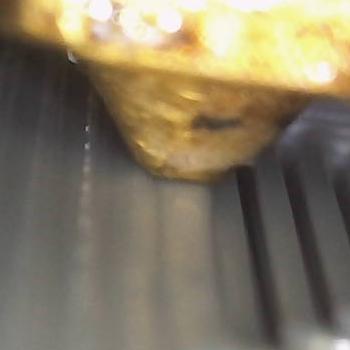
Flow rate: 300%